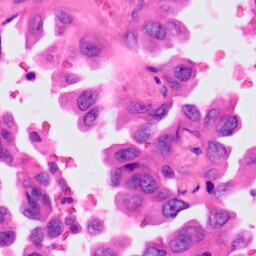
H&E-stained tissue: Lung